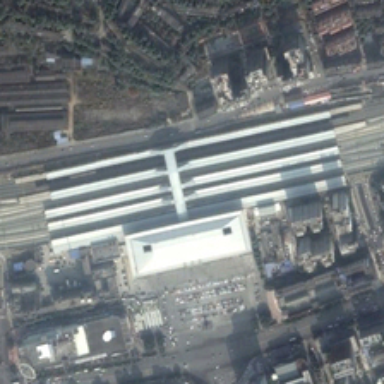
Many buildings and a parking lot are in two sides of a railway station .